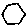
Label: hexagon